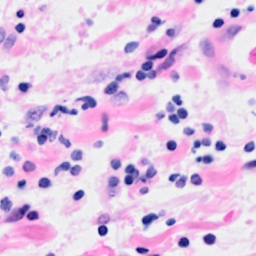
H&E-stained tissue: Breast